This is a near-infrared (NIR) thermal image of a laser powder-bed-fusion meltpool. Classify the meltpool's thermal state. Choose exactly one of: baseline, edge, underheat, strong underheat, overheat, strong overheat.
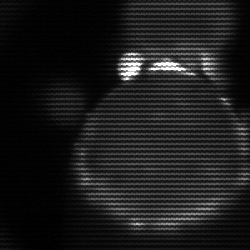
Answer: edge